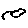
Label: cloud